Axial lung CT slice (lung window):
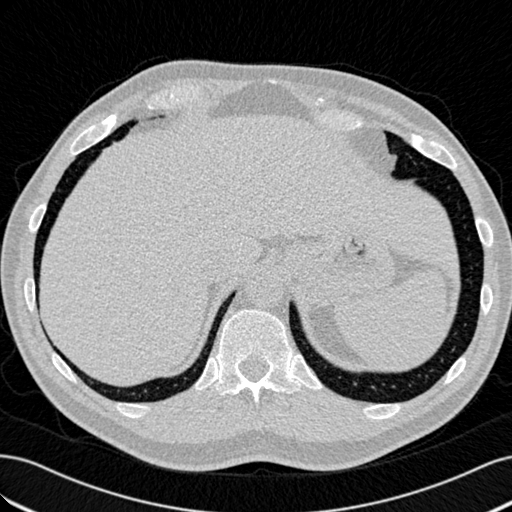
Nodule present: no